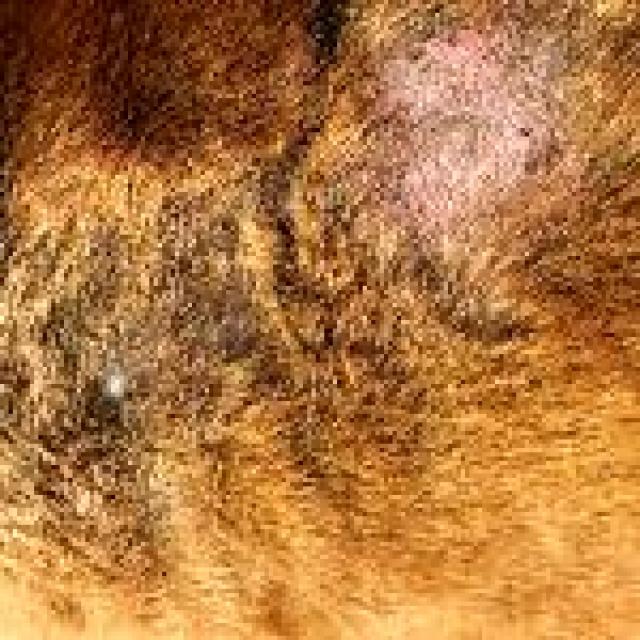
Canine fungal skin infection — characterized by alopecia, scaling, crusting, and circular lesions. Common agents include Malassezia and Candida species.